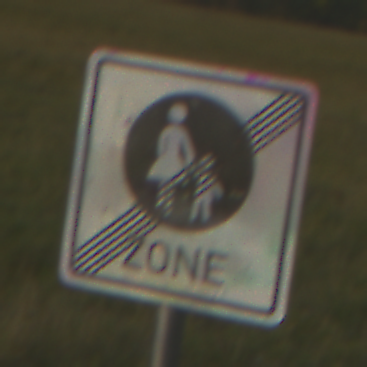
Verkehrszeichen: EndeFussgaengerzone
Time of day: SunriseSunset
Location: Outdoor (Nature)
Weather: PartlyCloudy
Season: NotSpecified
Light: Natural